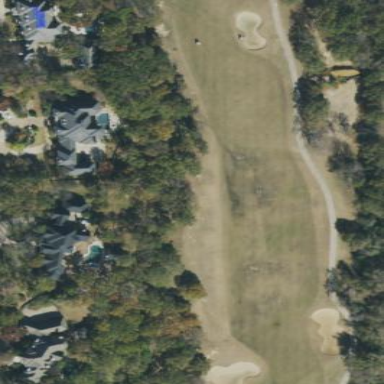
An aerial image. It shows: Grassy area designated as golf fairway.